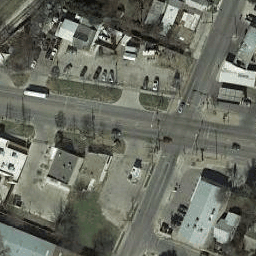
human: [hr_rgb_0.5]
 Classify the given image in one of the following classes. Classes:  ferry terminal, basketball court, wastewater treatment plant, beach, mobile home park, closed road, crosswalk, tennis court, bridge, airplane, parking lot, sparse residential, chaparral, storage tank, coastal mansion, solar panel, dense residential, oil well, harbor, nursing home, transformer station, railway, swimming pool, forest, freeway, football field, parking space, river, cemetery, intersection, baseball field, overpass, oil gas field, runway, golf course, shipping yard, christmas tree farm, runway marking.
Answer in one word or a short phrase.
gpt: intersection